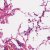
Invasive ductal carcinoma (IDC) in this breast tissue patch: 0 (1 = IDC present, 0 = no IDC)